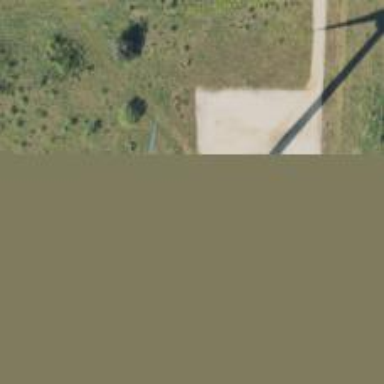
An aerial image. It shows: Wind generator using horizontal axis wind turbines.